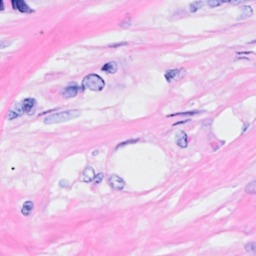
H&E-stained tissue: Breast